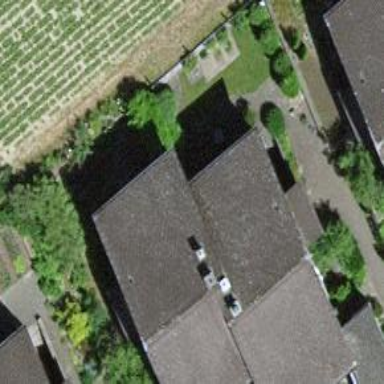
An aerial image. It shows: Terrace building.